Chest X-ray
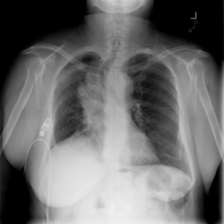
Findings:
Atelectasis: negative
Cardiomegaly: negative
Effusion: negative
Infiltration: negative
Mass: negative
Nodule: negative
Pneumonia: negative
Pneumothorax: positive
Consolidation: negative
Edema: negative
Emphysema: negative
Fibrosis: negative
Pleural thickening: negative
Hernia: negative